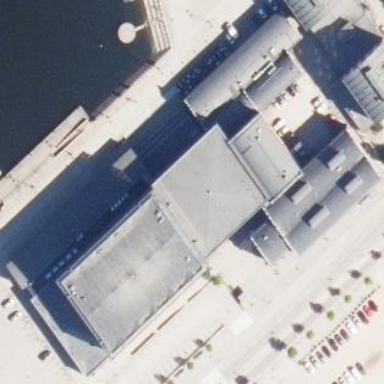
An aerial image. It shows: Arts centre located in building.